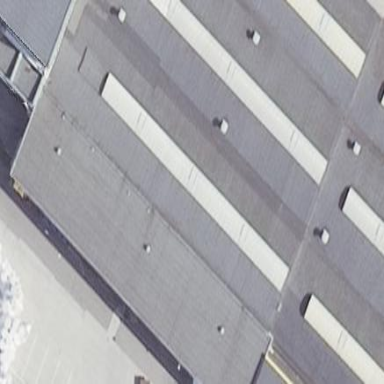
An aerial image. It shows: Storage building.